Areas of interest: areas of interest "Soccer Field"
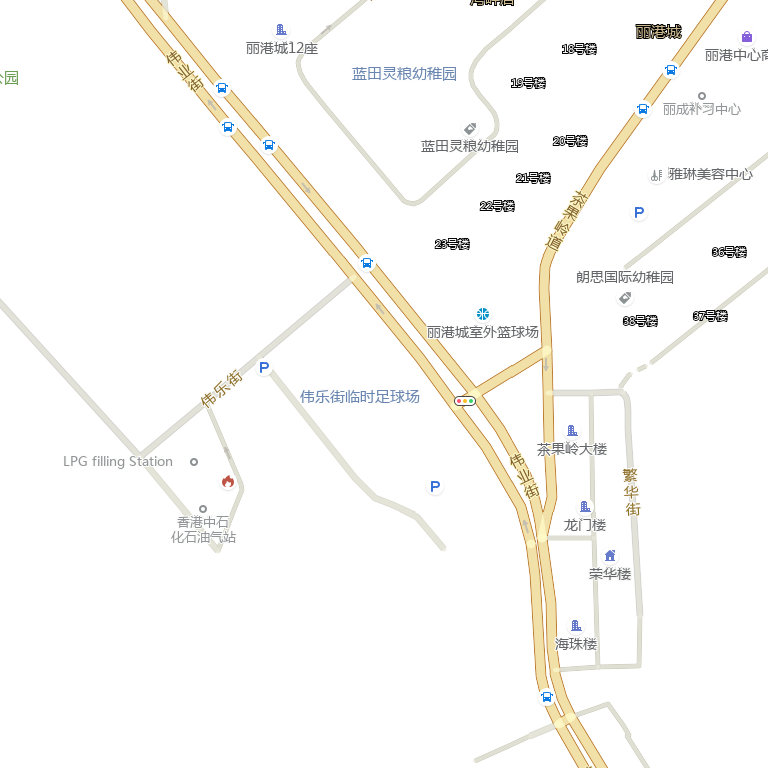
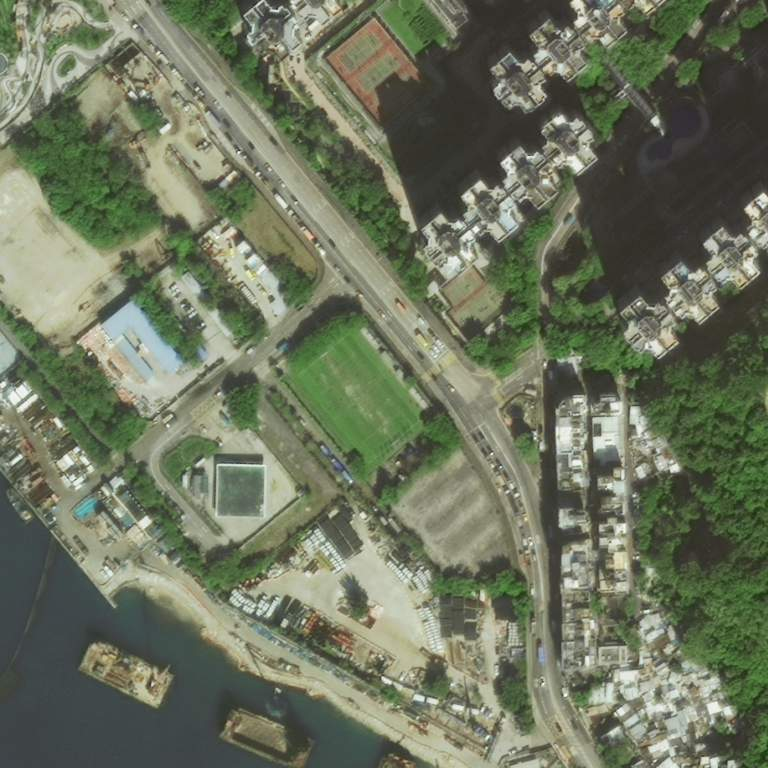